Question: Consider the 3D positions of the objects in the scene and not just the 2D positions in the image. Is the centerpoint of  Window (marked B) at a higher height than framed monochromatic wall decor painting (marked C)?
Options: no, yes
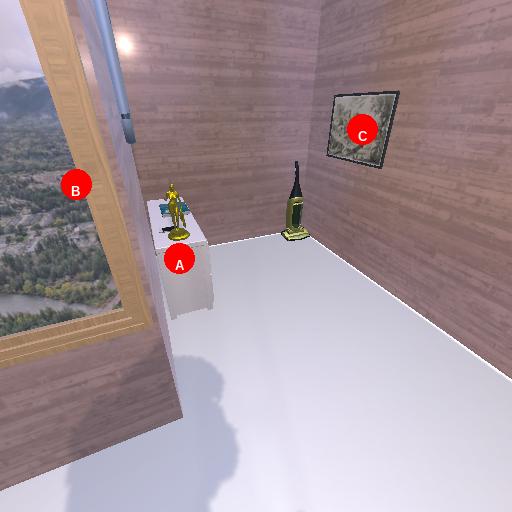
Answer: no